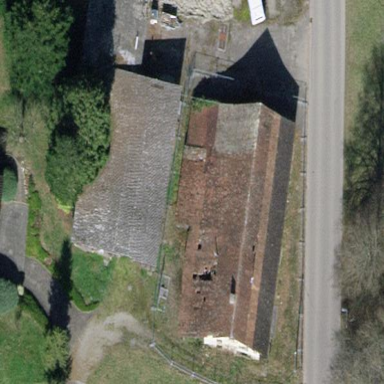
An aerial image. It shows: Building with gabled roof.